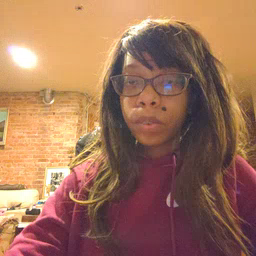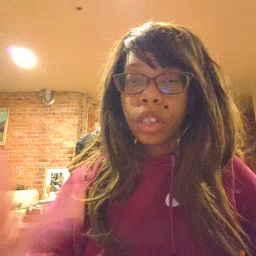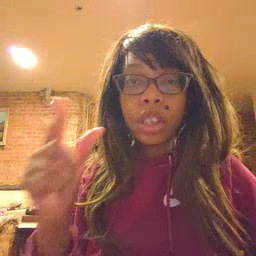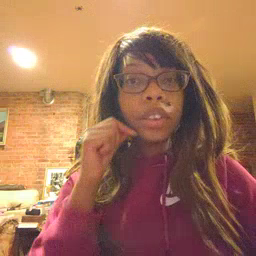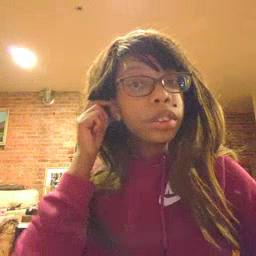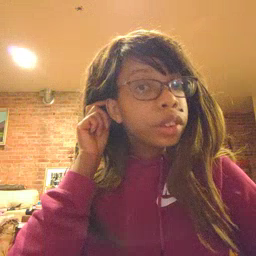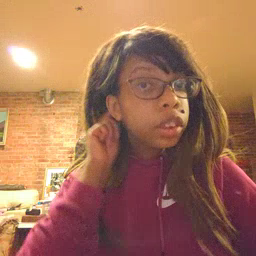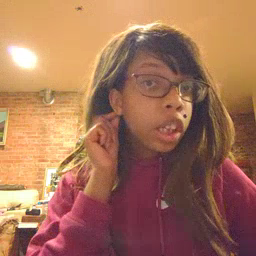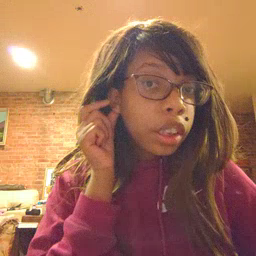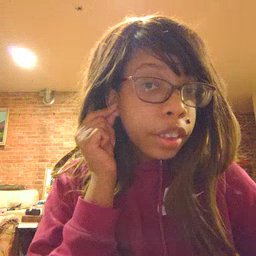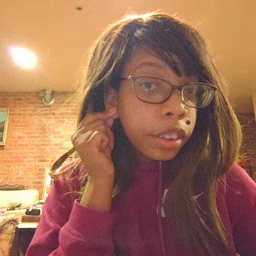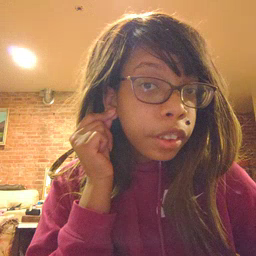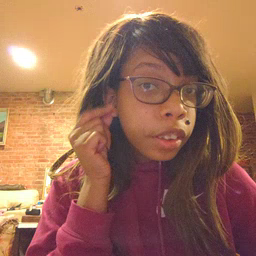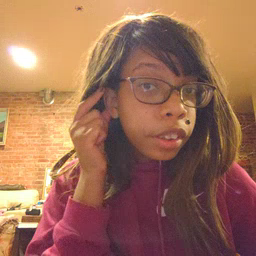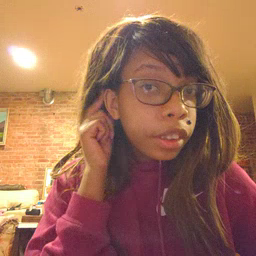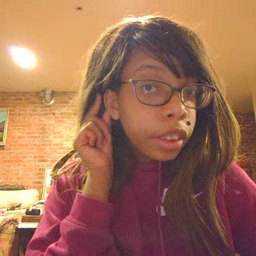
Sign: ear